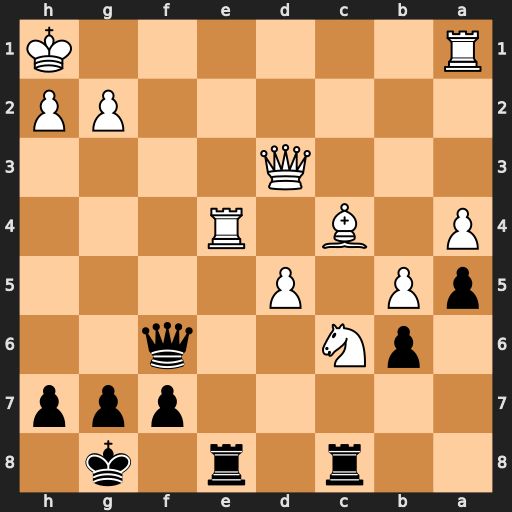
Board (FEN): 2r1r1k1/5ppp/1pN2q2/pP1P4/P1B1R3/3Q4/6PP/R6K
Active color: b
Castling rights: -
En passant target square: -
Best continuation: Qxa1+ Qf1 Qxf1+ Bxf1 Rxe4